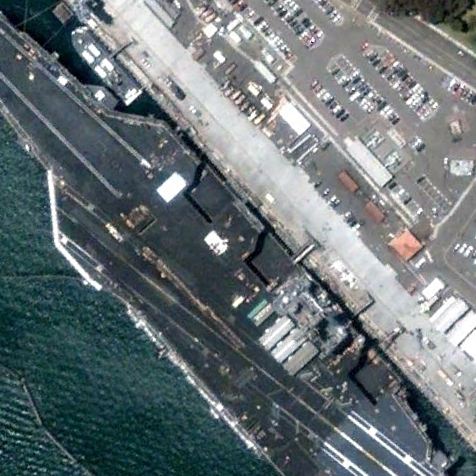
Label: aircraft_carrier